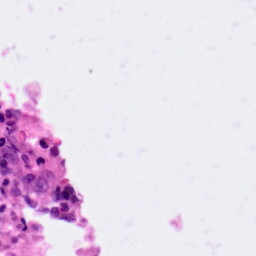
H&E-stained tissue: Pancreatic